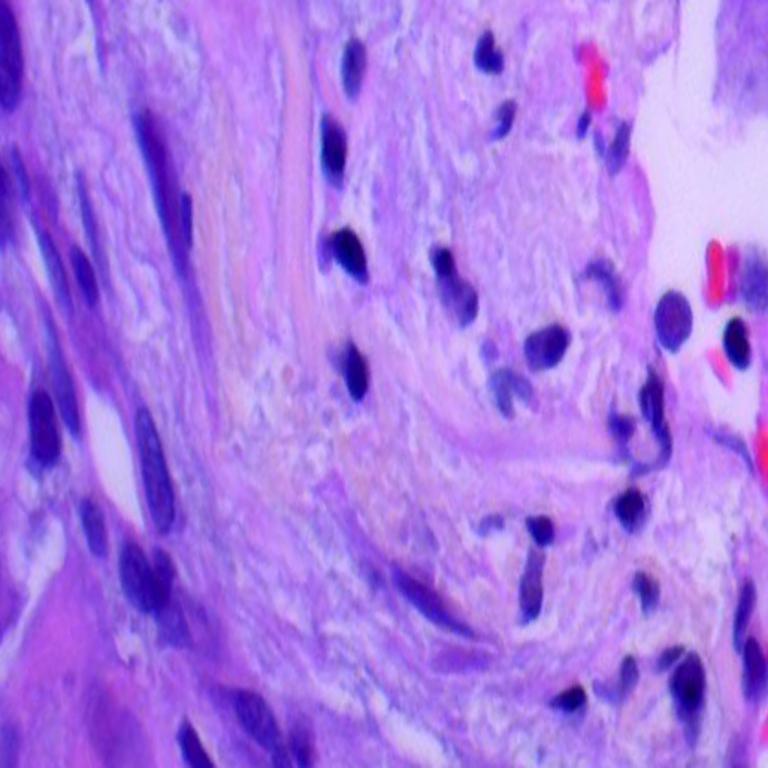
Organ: lung
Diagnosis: adenocarcinomas